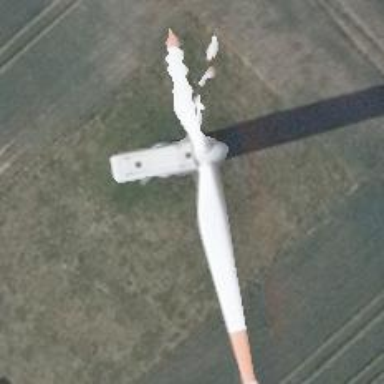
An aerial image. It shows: Wind generator with horizontal axis. The generator is wind turbine.